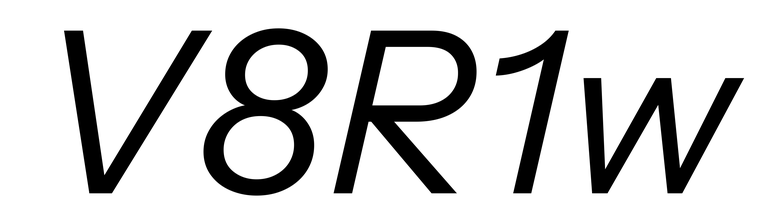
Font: InstrumentSans-Italic_Italic